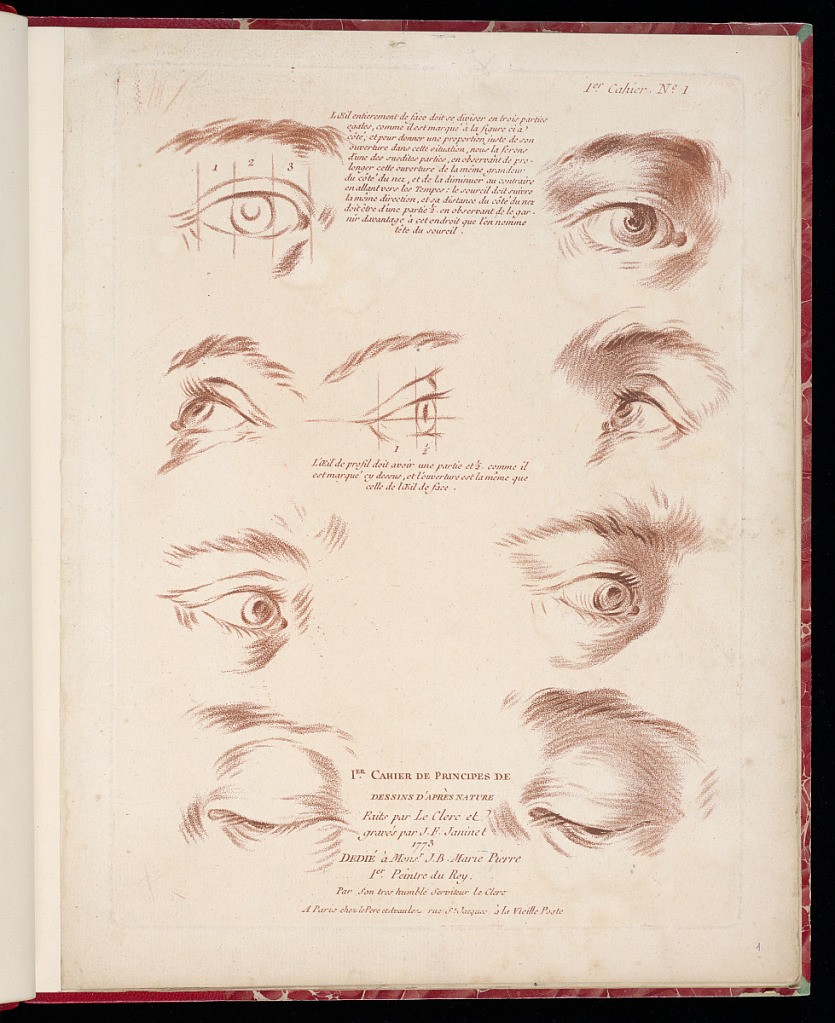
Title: Title Page
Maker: Pierre Thomas Le Clerc, French, ca. 1740 - ca. 1796
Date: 1773
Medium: Crayon-manner with red ink on laid paper
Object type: Print
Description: Title page for a series of figure studies for the education of artists, printed in red ink in the crayon manner. The plate illustrates nine studies of eyes in different positions and from different angles. Instructions and descriptions are lettered in the upper center and the title is lettered in the lower center. The plate is numbered.